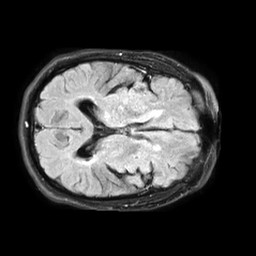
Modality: FLAIR
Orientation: axial
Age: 54
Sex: male
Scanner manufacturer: philips
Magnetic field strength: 1.5 T
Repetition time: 6 s
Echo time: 0.1025 s